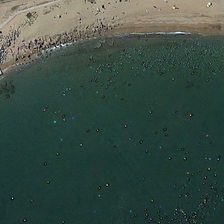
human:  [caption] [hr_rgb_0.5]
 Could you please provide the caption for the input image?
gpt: there is a white submarine on the beach .

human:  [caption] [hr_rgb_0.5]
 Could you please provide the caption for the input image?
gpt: there are a lot of people playing here on the ocean .

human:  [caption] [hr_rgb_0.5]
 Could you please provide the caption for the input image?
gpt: there are a lot of people playing here on the ocean .

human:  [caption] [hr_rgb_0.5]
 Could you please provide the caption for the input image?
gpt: there is a white submarine on the beach .

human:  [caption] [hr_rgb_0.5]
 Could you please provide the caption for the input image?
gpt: there are a lot of people playing here on the ocean .